Question: Unable to install Appium.exe in Windows machines for testing Android Native apps that use Selenium WebDriver API
'''
1) Tried on different PCs
2) installed Microsoft .NET framework version 4.0
'''

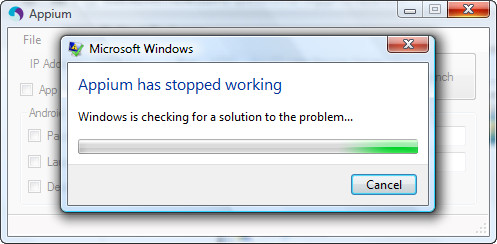
Answer: This issue got fixed after opening emulator through AVD Manager.
If the emulator is not active then appium.exe fail to open.